Question: This code automatically sizes a RichTextBox according to it's contents. I'm having issues, especially with tables. '\t' may be ignored. I tried a managed solution, now I'm trying platform invoke. Current Output:

'''
[DllImport("gdi32.dll")]
static extern bool GetTextExtentPoint32(IntPtr hdc, string lpString, int cbString, out SIZE lpSize);
[DllImport("user32.dll", SetLastError = true)]
static extern IntPtr GetDC(IntPtr hWnd);
[StructLayout(System.Runtime.InteropServices.LayoutKind.Sequential)]
public struct SIZE
{
public int cx;
public int cy;
public SIZE(int cx, int cy)
{
this.cx = cx;
this.cy = cy;
}
}
public static void Main()
{
Form form = new Form();
RichTextBox rtfBox = new RichTextBox();
rtfBox.Rtf = @"{\rtf1\ansi\deff0{\fonttbl{\f0\fnil Arial;}}\viewkind4\uc1\trowd\trgaph100\cellx1000\cellx2000\pard\intbl\lang1033\f0\fs20 hi\cell bye\cell\row\intbl one\cell two\cell\row\pard\par}";
rtfBox.ScrollBars = RichTextBoxScrollBars.None;
string sInput = "hi\t bye\t\n";// one\t two\t\n";
SIZE CharSize;
form.Controls.Add(rtfBox);
IntPtr hdc = GetDC(IntPtr.Zero);//Context for entire screen
GetTextExtentPoint32(hdc, sInput, sInput.Length, out CharSize);
rtfBox.Width = CharSize.cx;
rtfBox.Height = CharSize.cy;
form.Visible = false;
form.ShowDialog();
}
'''
(Note, for simplicity this is a console application with a reference to System.Windows.Forms.dll)
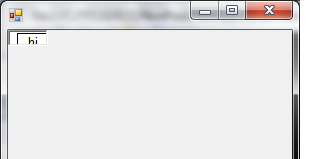
Answer: Have you looked at the <URL> event? Add the following method to be called when the event fires:
'''
private void richTextBox_ContentsResized(object sender, ContentsResizedEventArgs e)
{
var richTextBox = (RichTextBox) sender;
richTextBox.Width = e.NewRectangle.Width;
richTextBox.Height = e.NewRectangle.Height;
}
'''
When the RTF content is changed (using <URL> property to 'false'.
---
I've tried it with your table example and it does appear to work (albeit with a little offset, which you could possibly solve by adding a few pixels of width to the adjusted size - not sure why that happens):

This answer worked for me. To clarify, here's the final code including border fix:
'''
public static void Main()
{
string sInput = "hi\t bye\t\n";// one\t two\t\n";
SIZE CharSize;
Form form = new Form();
RichTextBox rtfBox = new RichTextBox();
rtfBox.ContentsResized += (object sender, ContentsResizedEventArgs e) =>
{
var richTextBox = (RichTextBox)sender;
richTextBox.Width = e.NewRectangle.Width;
richTextBox.Height = e.NewRectangle.Height;
rtfBox.Width += rtfBox.Margin.Horizontal + SystemInformation.HorizontalResizeBorderThickness;
};
rtfBox.WordWrap = false;
rtfBox.ScrollBars = RichTextBoxScrollBars.None;
rtfBox.Rtf = @"{\rtf1\ansi\deff0{\fonttbl{\f0\fnil Arial;}}\viewkind4\uc1\trowd\trgaph100\cellx1000\cellx2000\pard\intbl\lang1033\f0\fs20 hi\cell bye\cell\row\intbl one\cell two\cell\row\pard\par}";
form.Controls.Add(rtfBox);
form.ShowDialog();
}
'''